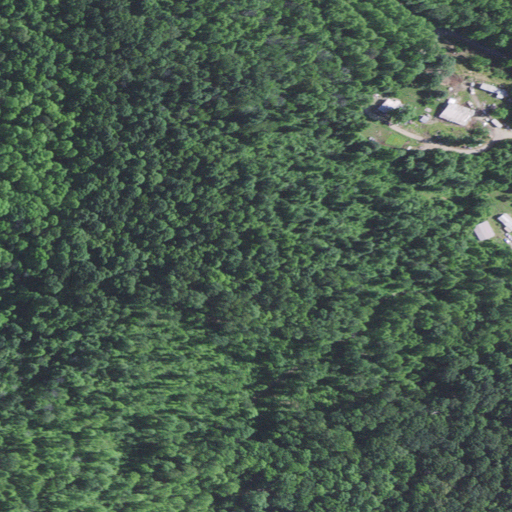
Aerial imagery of mountain in Kentucky named Hubble Knob containing deciduous forest, open development, mixed forest, low intensity development, medium intensity development, pasture, and shrub